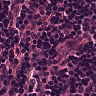
Metastatic tissue present: no